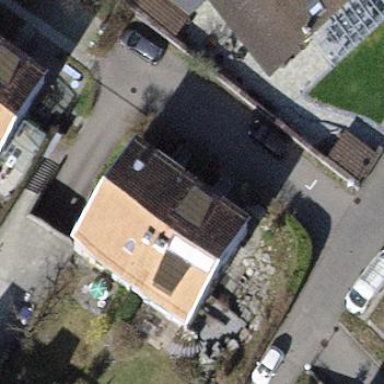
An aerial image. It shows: Building with tile roof.